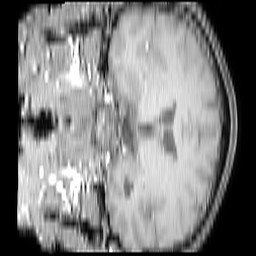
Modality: T1w
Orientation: coronal
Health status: ill
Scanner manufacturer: philips
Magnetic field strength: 3 T
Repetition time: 0.3787 s
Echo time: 0.002908 s